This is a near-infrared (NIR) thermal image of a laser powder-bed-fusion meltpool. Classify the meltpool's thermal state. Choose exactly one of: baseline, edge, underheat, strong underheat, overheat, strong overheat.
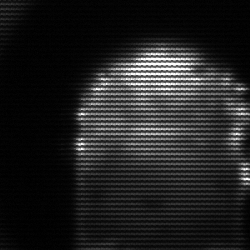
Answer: baseline